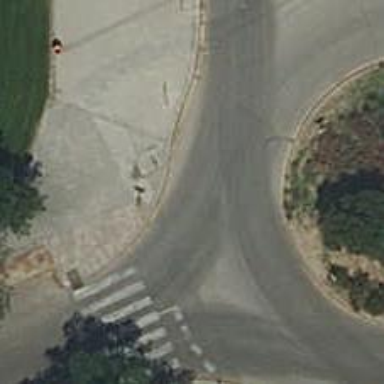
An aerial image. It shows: Residential road with asphalt surface leading to roundabout.